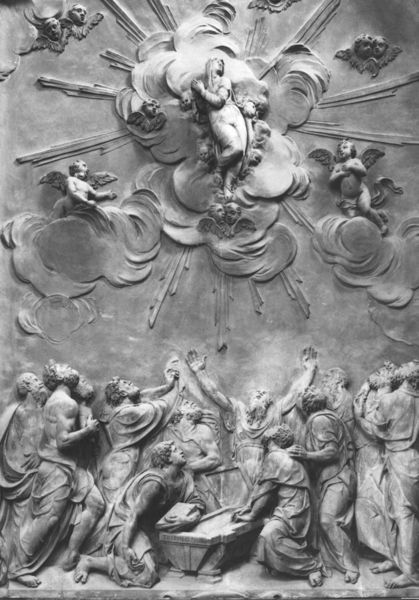
Titel: Mariä Himmelfahrt
Künstler: Niccolo Tribolo
Standort: Bologna, S. Petronio (EU - I)
Schlagwörter: himmel, wolken, menschen, holz, marmor, männer, hände, sonne, engel, relief, figuren, stuck, strahlen, beten, sarg, grab, jesus, toga, anbeten, jünger, maria, madonna, christen, putti, auferstehung, himmelfahrt, apostel, wunder, strahlenkranz, mariä himmelfahrt, himmelsboten